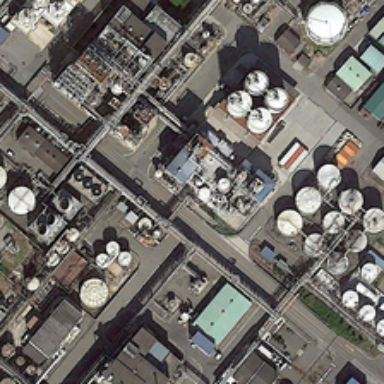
Many storage tanks are in a factory .